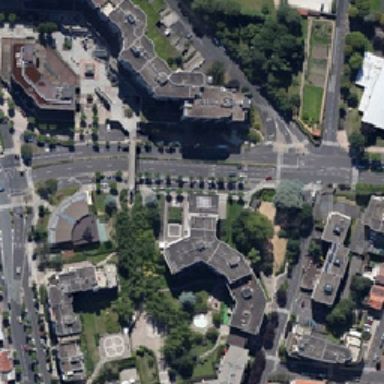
Relatively upscale residential areas .